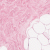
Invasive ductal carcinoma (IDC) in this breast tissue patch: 0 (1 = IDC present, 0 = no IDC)